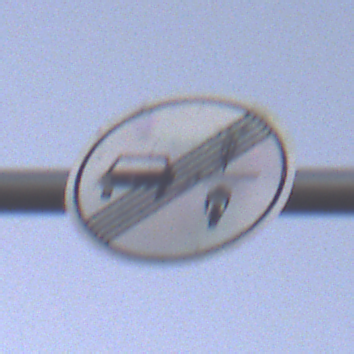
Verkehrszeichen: EndeVerbotUeberholenEinspurigeFahrzeuge
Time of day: SunriseSunset
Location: Outdoor (Suburban)
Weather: PartlyCloudy
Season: NotSpecified
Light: Natural